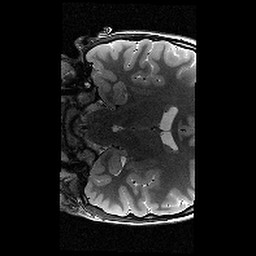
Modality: T2w
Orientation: coronal
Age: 12
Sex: female
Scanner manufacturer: siemens
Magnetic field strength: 3 T
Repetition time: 9.23 s
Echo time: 0.067 s